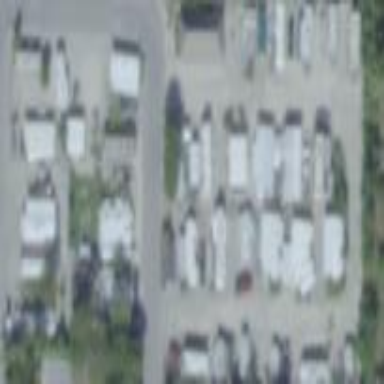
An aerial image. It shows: Caravan site for tourism.